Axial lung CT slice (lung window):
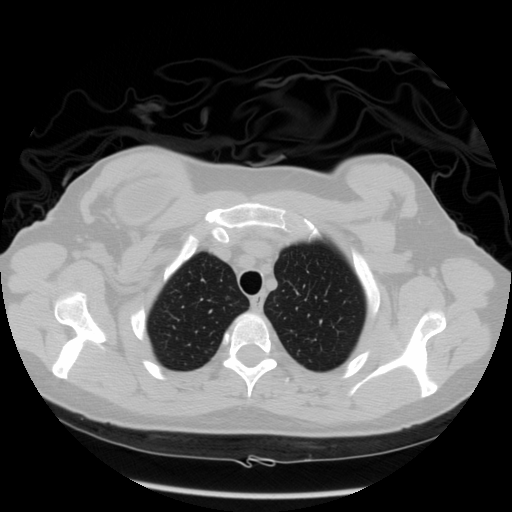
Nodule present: no